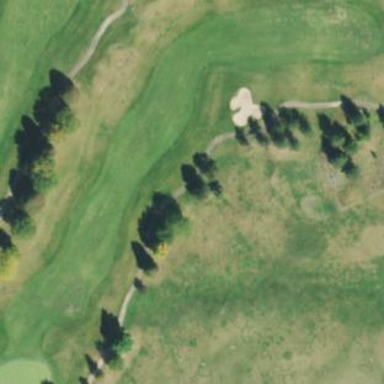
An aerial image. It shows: Grassy area designated as golf fairway.